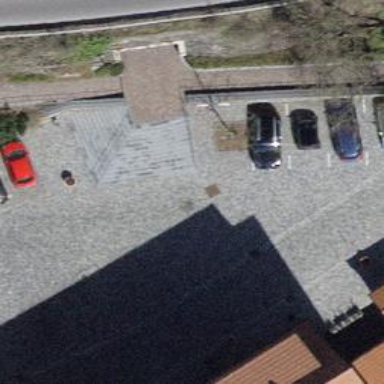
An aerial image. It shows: Living street with sett surface.